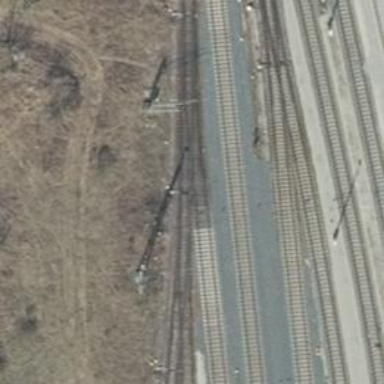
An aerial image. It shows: Railway switch.